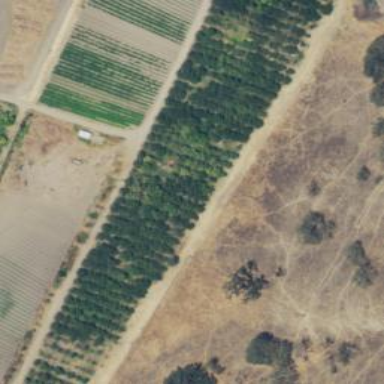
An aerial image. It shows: Orchard.